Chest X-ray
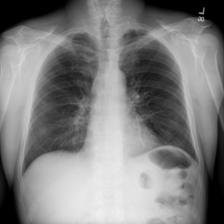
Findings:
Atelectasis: negative
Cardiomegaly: negative
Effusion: negative
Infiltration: positive
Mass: negative
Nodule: negative
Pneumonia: negative
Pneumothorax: negative
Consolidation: negative
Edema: negative
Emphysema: negative
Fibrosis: negative
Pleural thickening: negative
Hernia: negative